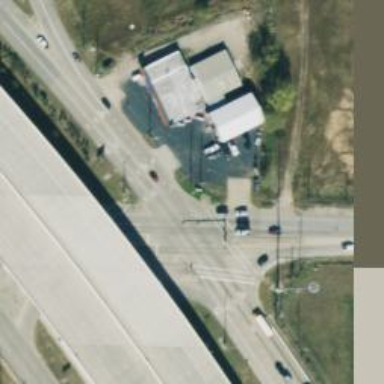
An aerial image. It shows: Secondary road with frontage road alongside.